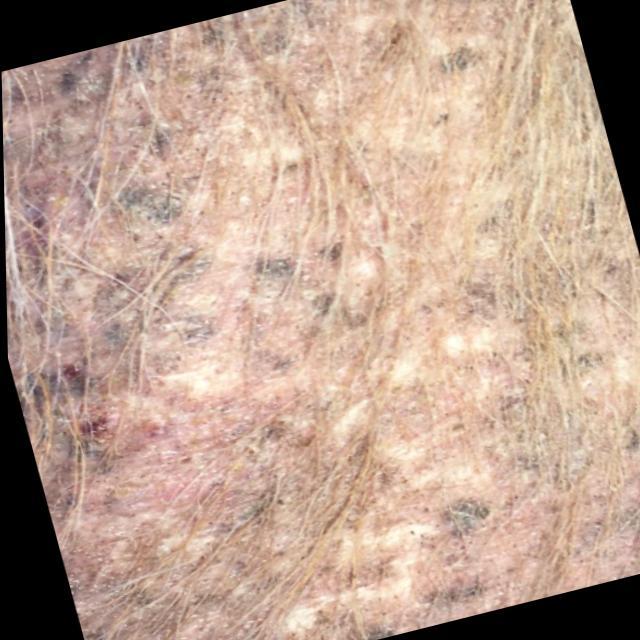
Canine demodicosis (Demodex mange) — caused by Demodex canis mites. Presents with alopecia, follicular papules, pustules, and comedones. Often localized on face and forelimbs.